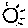
Label: sun